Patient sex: F
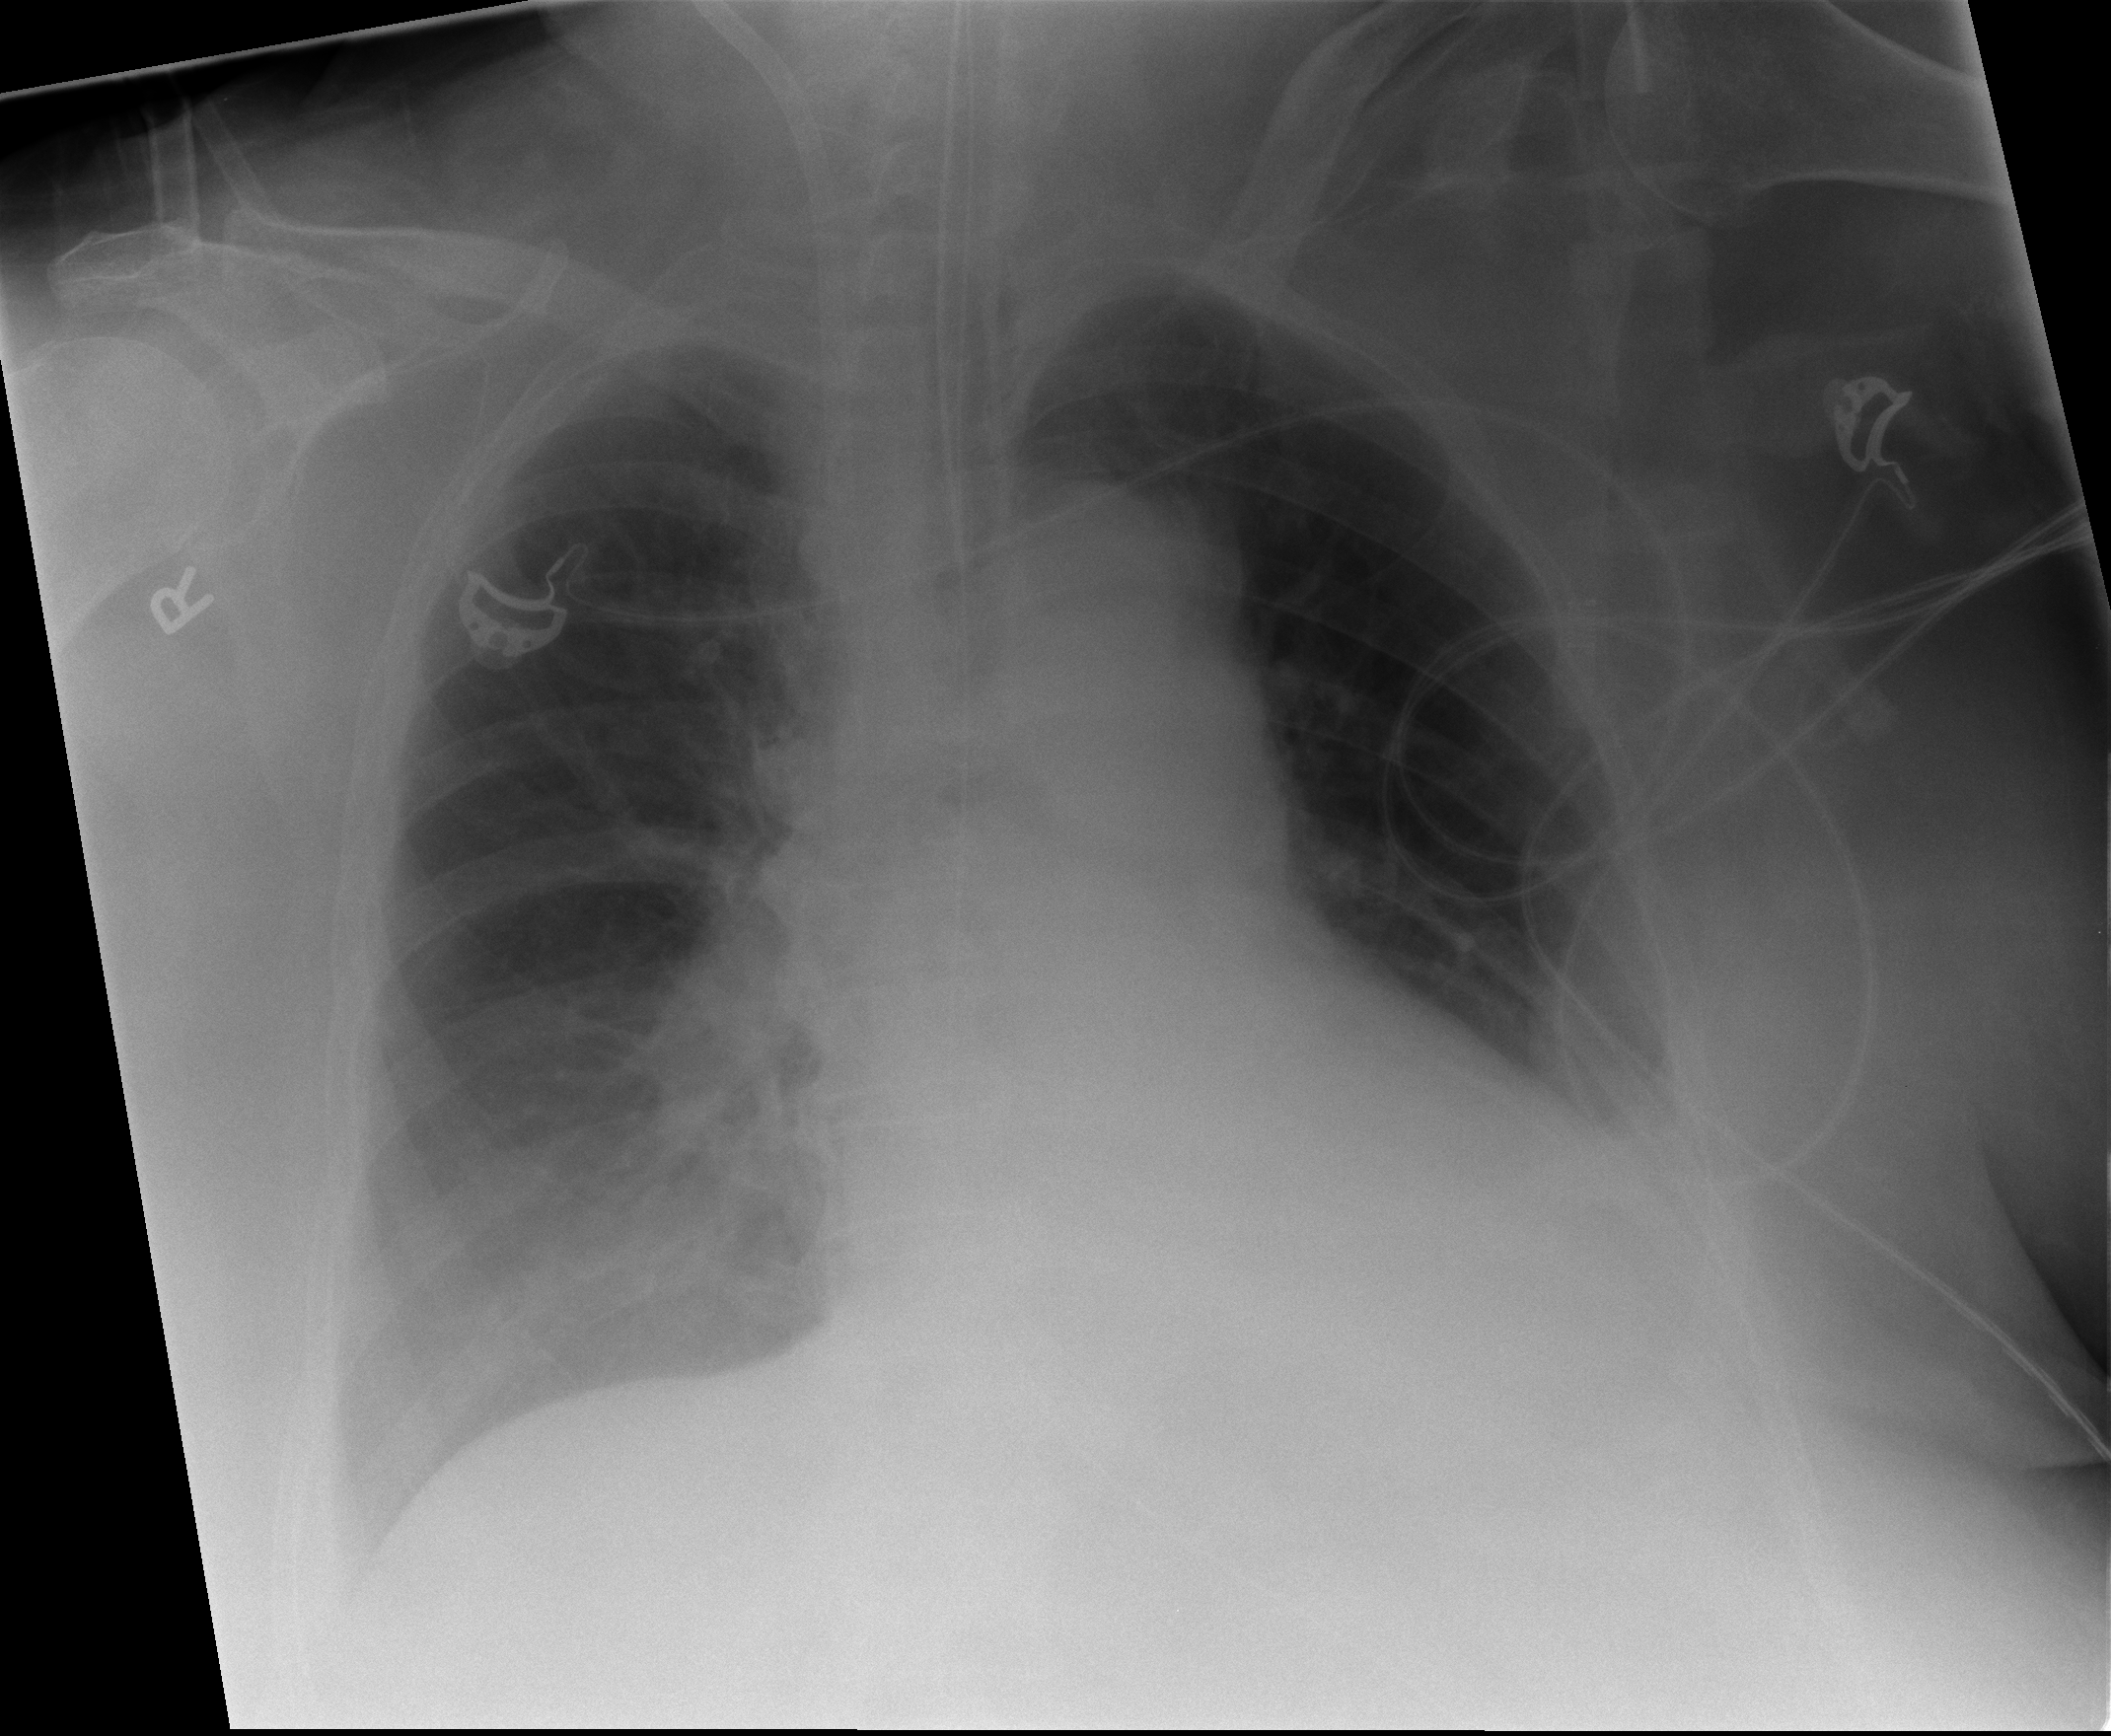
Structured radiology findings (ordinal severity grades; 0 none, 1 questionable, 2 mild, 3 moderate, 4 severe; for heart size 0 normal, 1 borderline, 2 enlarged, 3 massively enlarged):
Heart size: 1
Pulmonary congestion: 2
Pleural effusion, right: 1
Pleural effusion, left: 1
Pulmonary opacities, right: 0
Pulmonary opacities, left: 0
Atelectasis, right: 0
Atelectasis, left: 0